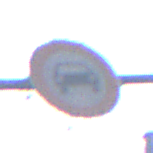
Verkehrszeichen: VerbotKraftwagen
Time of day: SunriseSunset
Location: Outdoor (Urban)
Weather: PartlyCloudy
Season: NotSpecified
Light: Natural